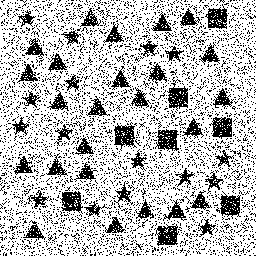
Squares: 8
Triangles: 24
Stars: 16
Total shapes: 48